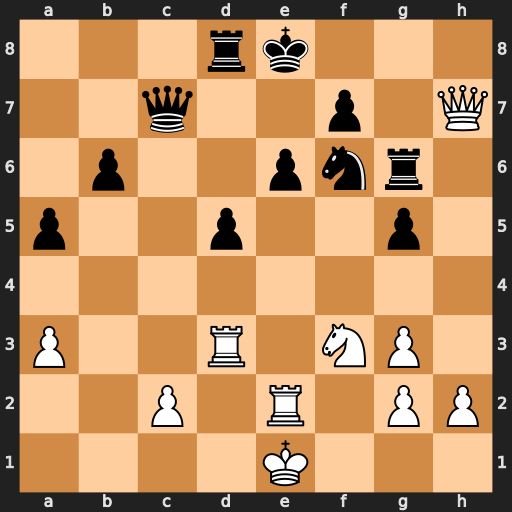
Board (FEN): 3rk3/2q2p1Q/1p2pnr1/p2p2p1/8/P2R1NP1/2P1R1PP/4K3
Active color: w
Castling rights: -
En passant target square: -
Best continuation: Rxe6+ Kf8 Qh8+ Ng8 Rxg6